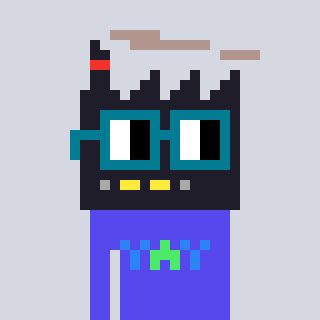
a pixel art character with square dark green glasses, a factory-shaped head and a computerblue-colored body on a cool background